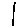
Label: line